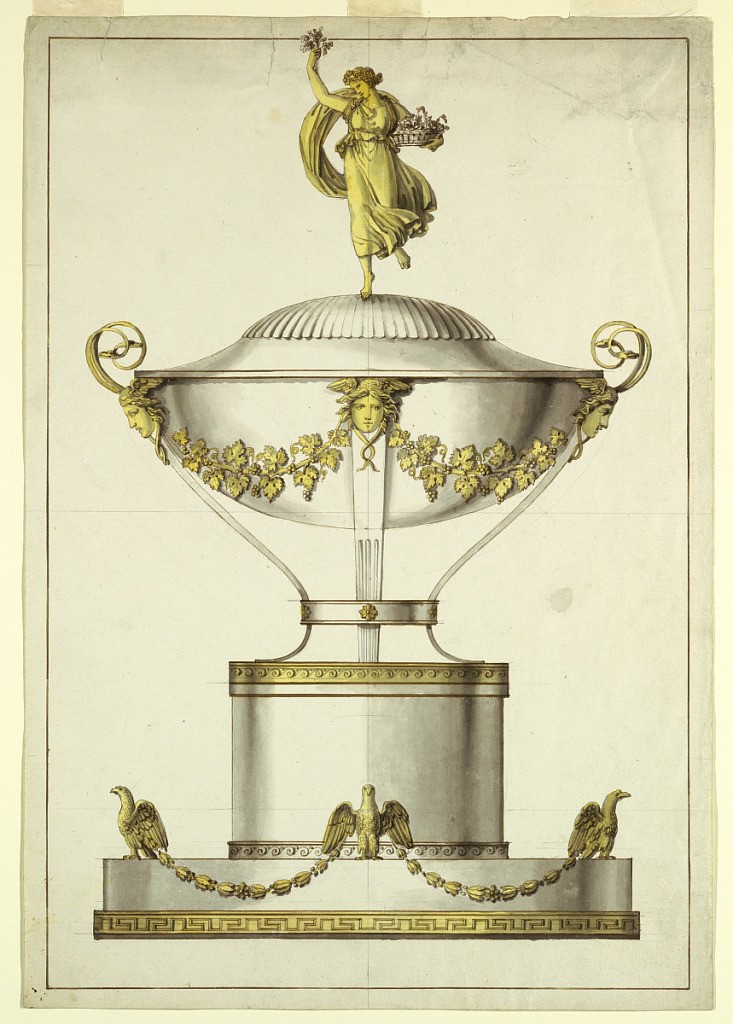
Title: Design for an Ovoidal Tureen
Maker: Pietro Belli, Italian, 1780–1828
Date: early 19th century
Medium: Pen and ink, brush and gray, yellow watercolor, graphite on paper
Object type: Drawing
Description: Vertical rectangle. Design for an ovoidal tureen intended to be produced in partly gilt silver. Below is an ovoidal base of two sections, the lower one showing a fret band with a Greek key motif. Four standing displayed eagles carrying festoons are intended upon the upper section, three are depicted. A cylindrical pedestal rises in the middle. Upon it stands upon four curved legs the bowl, described with nine festoons hanging from Medusa masks at the upper ends of the legs. Pairs of snakes rise from the lateral masks, serving as handles. The upper part of the cover is shaped as a shell. Upon it stands a running girl with a flower basket in her left arm, raising a bunch of flowers with her right hand. Framing line.